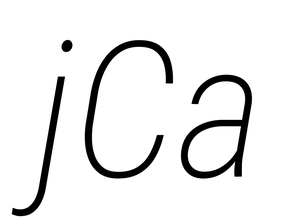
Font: Roboto-Italic_Condensed_ExtraLight_Italic